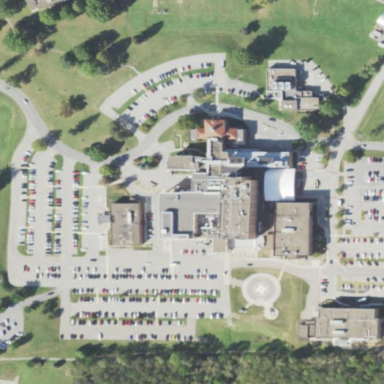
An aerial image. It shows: Healthcare facility identified as hospital.